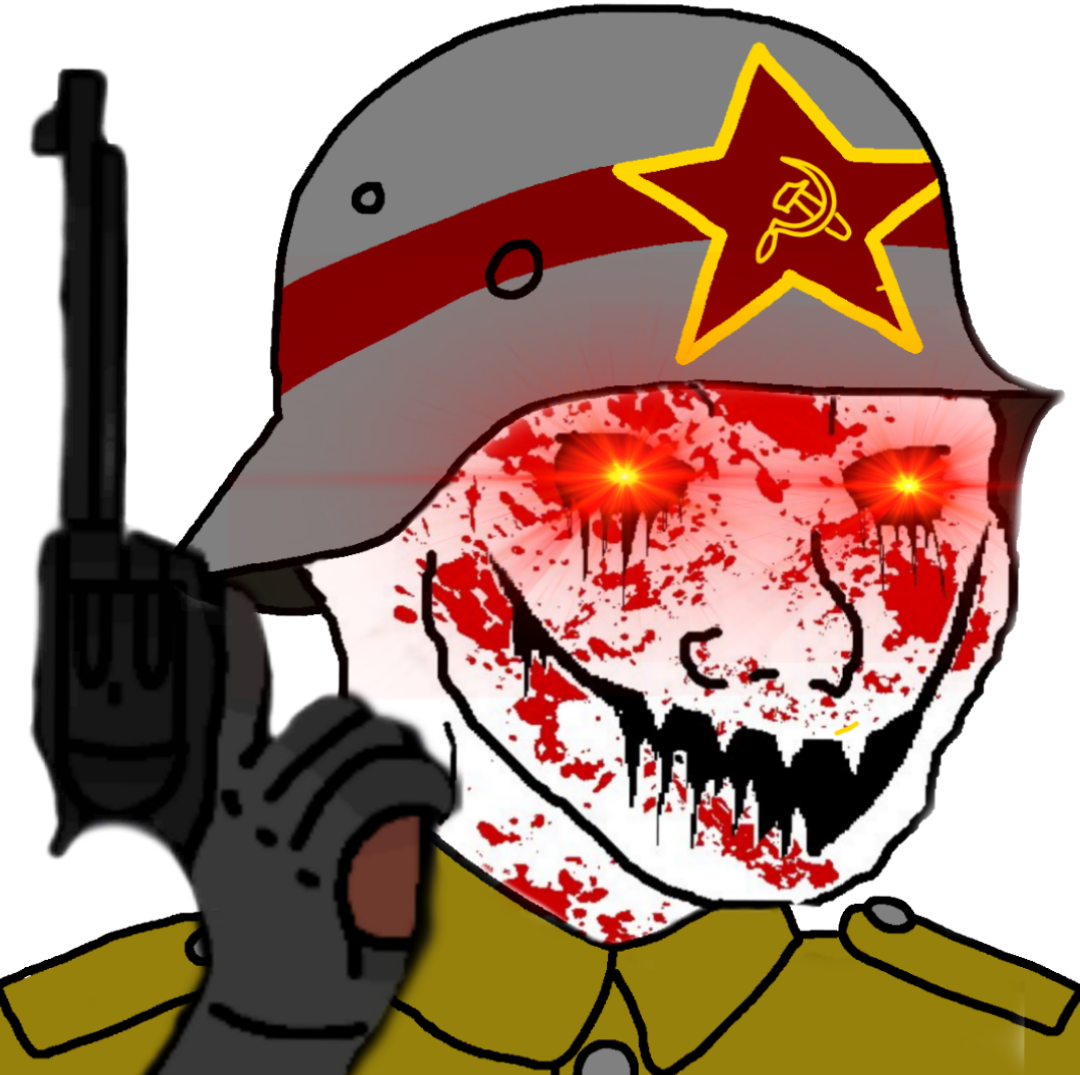
Label: 5_Oomer